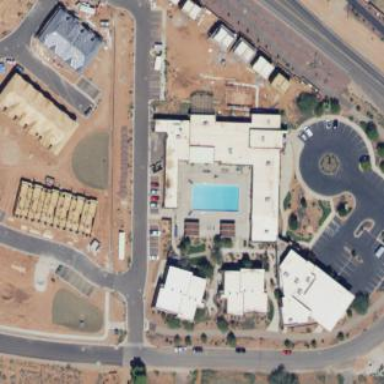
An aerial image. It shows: Resort building in the image.